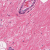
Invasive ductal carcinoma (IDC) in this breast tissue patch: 0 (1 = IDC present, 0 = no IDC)